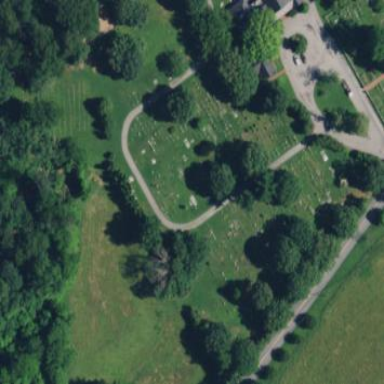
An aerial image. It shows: Graveyard.